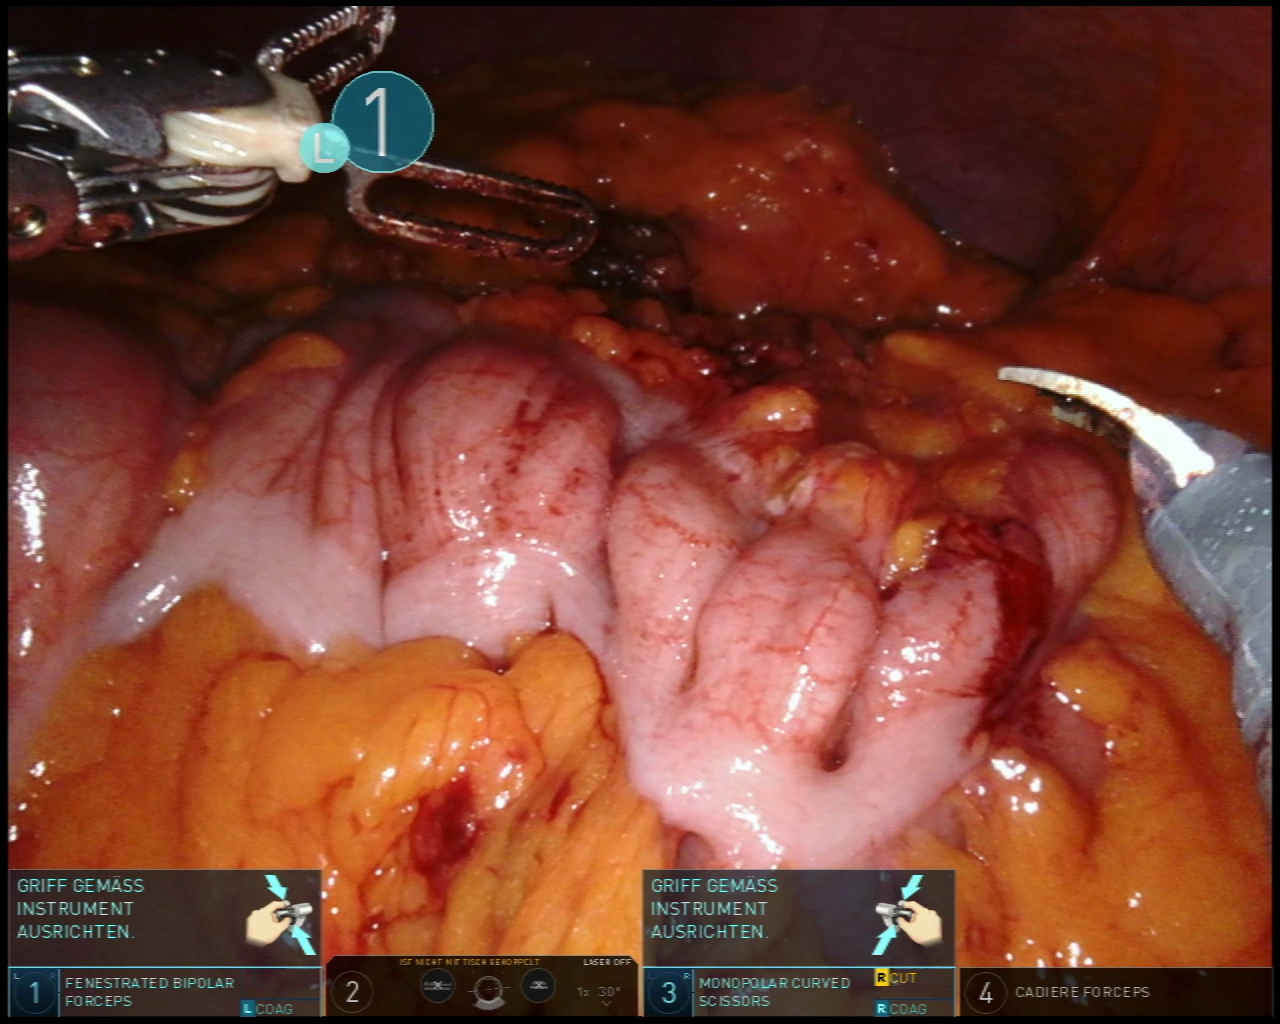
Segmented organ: colon
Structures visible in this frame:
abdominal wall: yes
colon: yes
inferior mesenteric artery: no
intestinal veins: no
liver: no
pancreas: no
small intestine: no
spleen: no
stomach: no
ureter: no
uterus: no
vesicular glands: no